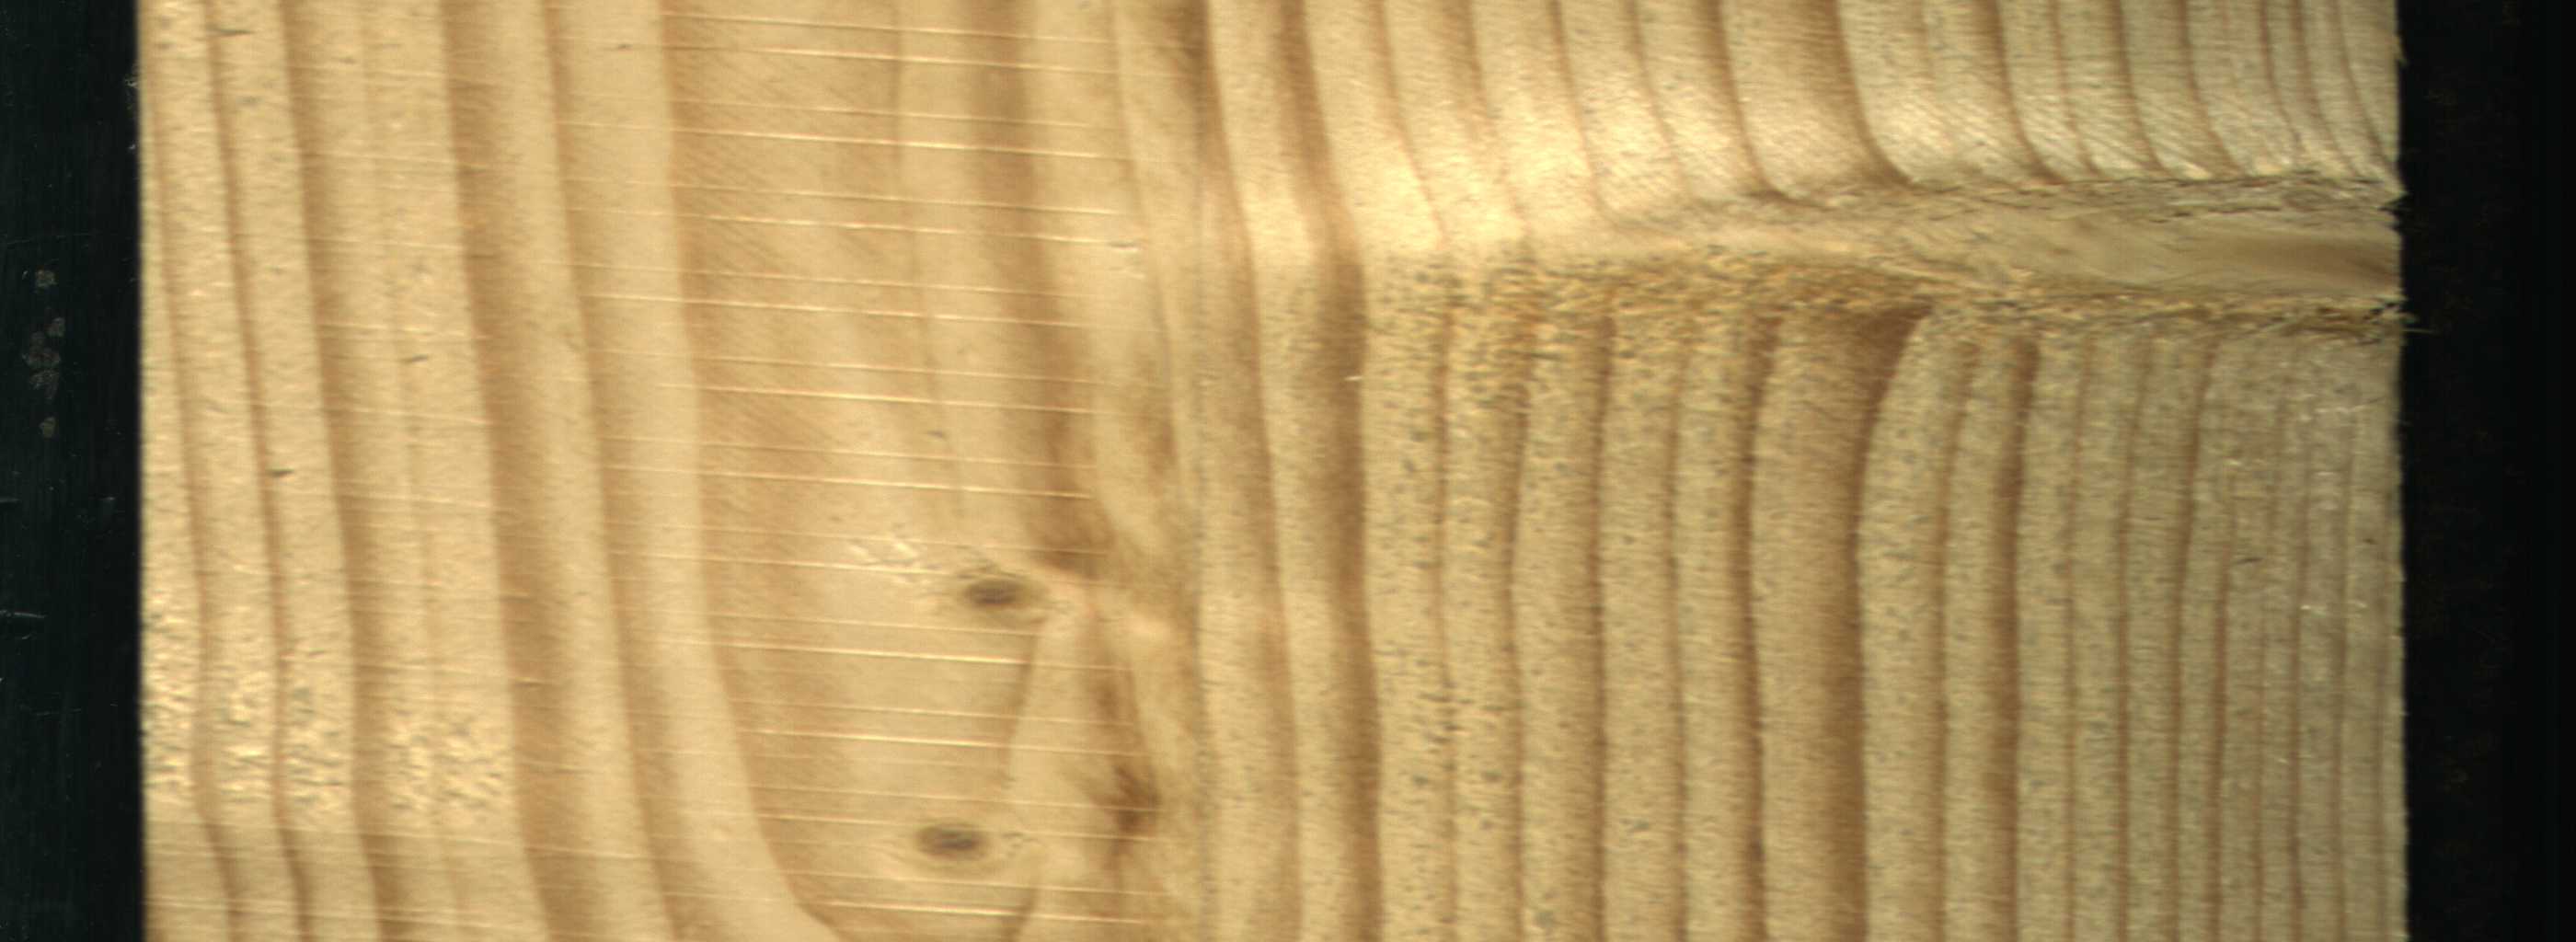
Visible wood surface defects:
Live_Knot
Live_Knot
Live_Knot